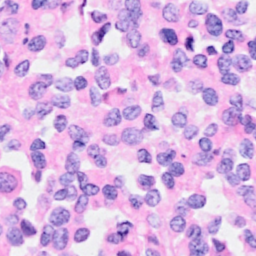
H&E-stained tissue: Breast